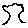
Label: tree